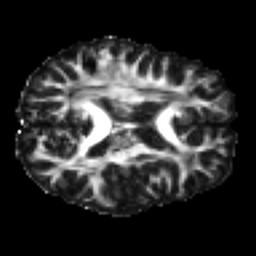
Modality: FA
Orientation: axial
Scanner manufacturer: siemens
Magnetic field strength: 3 T
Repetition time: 7.8 s
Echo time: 0.09 s